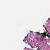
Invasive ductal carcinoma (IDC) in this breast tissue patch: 0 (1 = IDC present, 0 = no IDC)